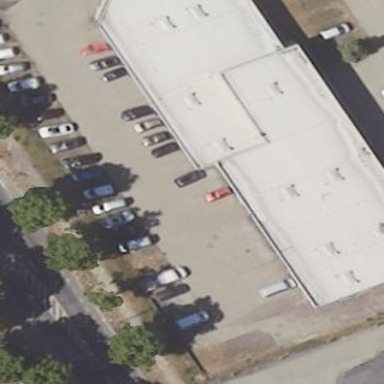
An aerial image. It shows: Commercial building housing car shop.